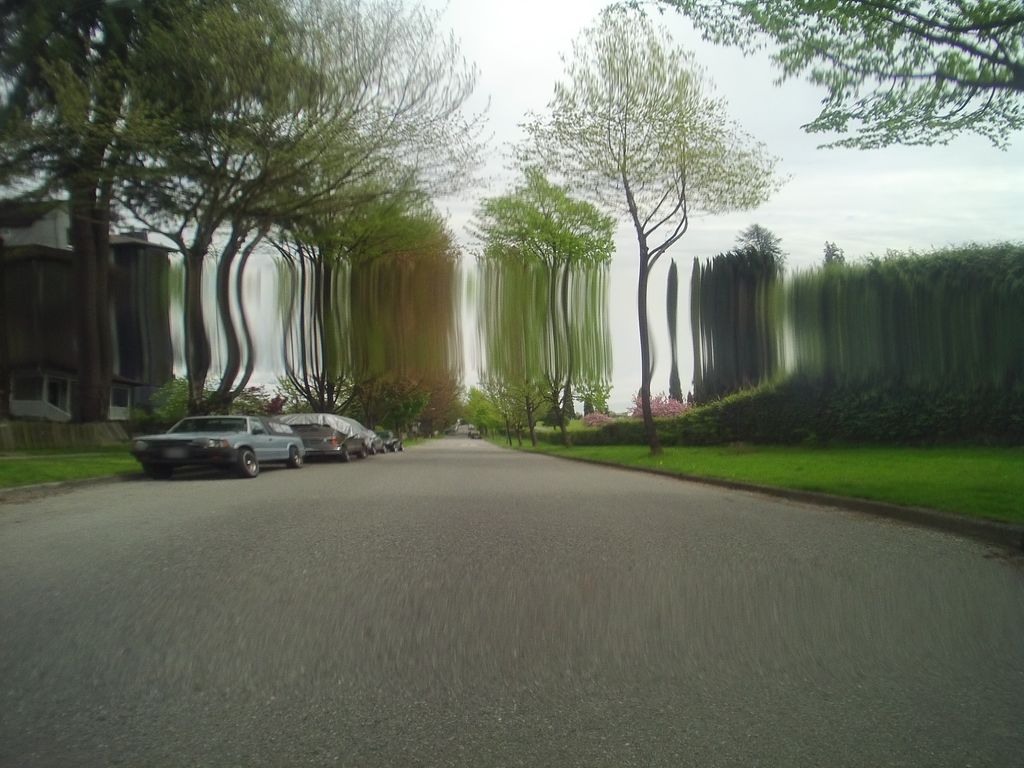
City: vancouver